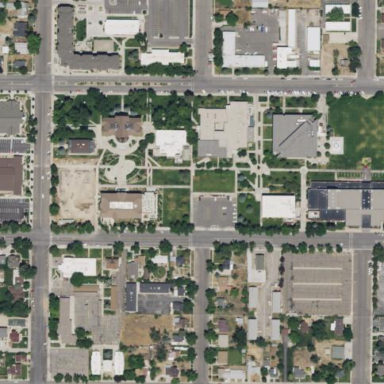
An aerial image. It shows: College or university.